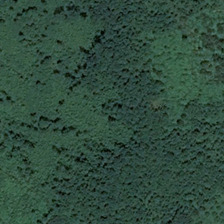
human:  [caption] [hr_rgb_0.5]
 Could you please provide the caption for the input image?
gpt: some dark green plants in the middle and many moss green plants in side .

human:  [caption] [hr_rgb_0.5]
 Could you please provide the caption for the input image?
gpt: all the plants are dark green or moss green trees .

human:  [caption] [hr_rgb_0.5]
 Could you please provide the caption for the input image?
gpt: many dark green and moss green plants in it .

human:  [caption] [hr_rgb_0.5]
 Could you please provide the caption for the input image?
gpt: part of forest with many dark green and moss green trees in it .

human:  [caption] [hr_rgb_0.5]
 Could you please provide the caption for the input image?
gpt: many green trees are in a piece of forest .